Chest X-ray:
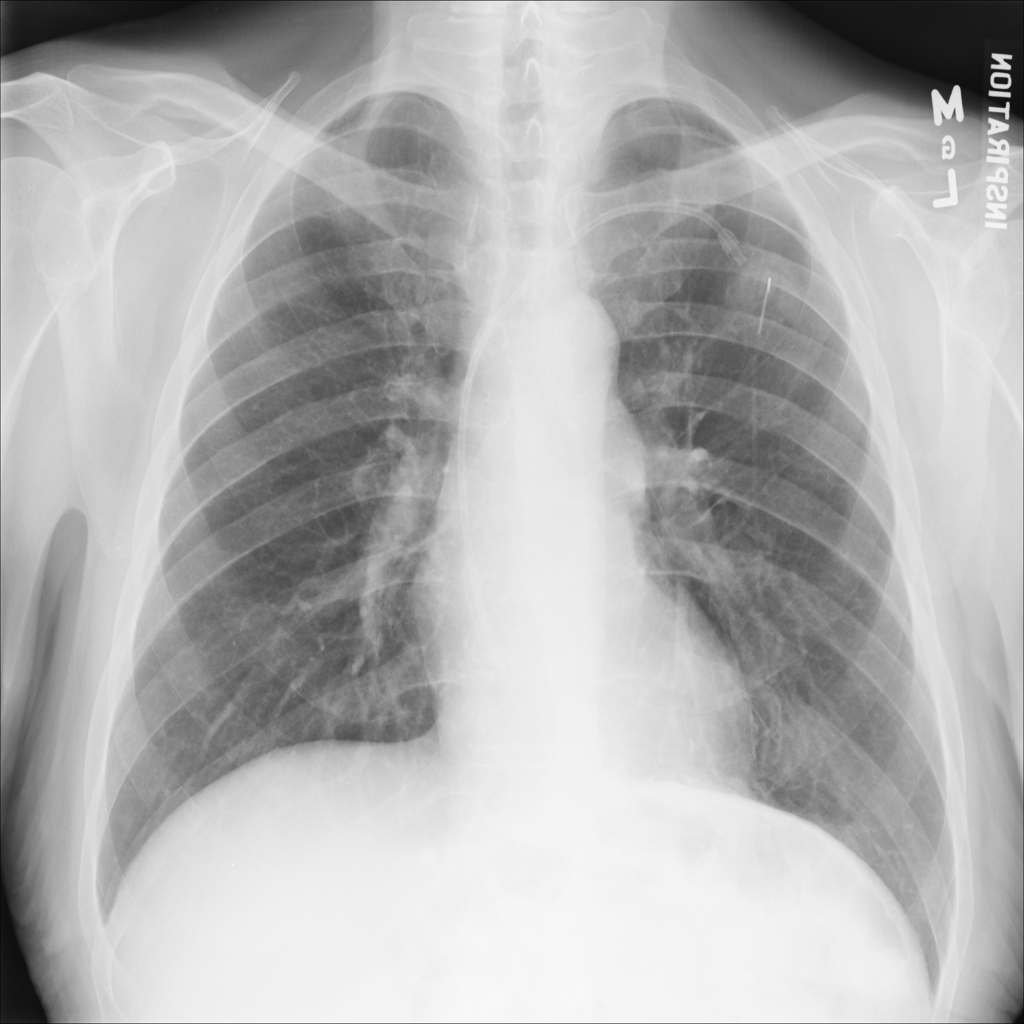
No abnormal finding: yes